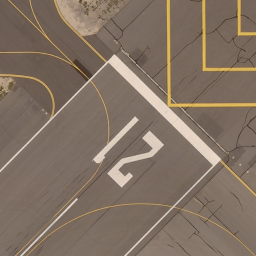
Label: runway